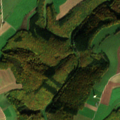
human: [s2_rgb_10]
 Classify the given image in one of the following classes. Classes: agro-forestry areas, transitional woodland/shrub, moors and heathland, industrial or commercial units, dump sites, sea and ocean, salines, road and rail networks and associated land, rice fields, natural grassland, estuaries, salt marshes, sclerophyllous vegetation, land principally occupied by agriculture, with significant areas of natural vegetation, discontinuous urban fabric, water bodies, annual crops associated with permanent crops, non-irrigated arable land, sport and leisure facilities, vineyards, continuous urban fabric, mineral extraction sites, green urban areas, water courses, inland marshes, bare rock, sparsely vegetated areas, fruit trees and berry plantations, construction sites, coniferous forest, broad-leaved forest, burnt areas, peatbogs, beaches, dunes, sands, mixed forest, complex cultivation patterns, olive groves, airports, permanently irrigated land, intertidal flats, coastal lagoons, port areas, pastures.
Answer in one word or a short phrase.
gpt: non-irrigated arable land, pastures, complex cultivation patterns, broad-leaved forest